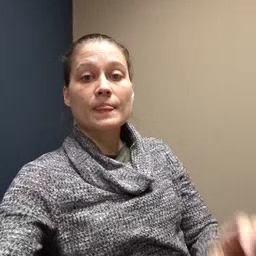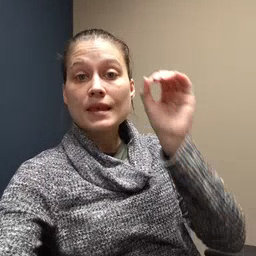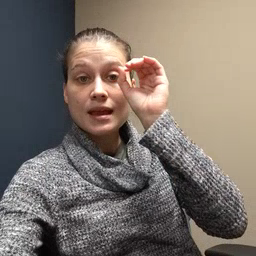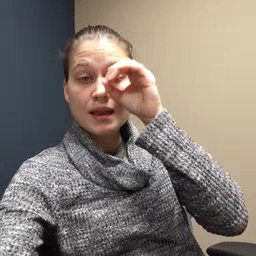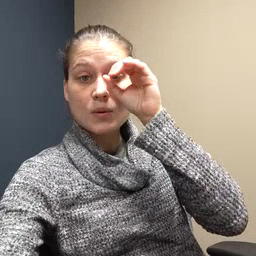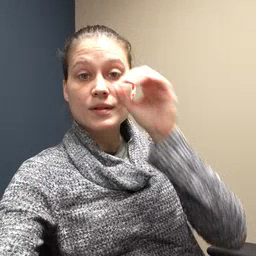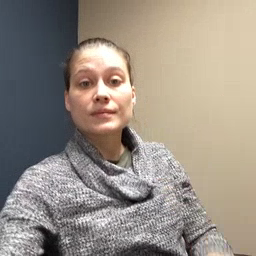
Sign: owl